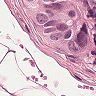
Metastatic tissue present: yes